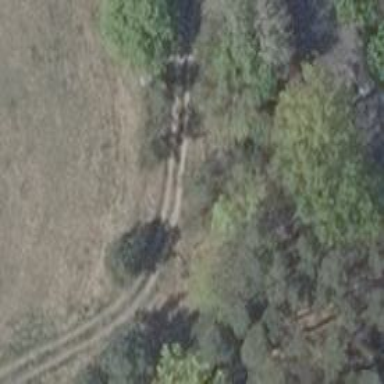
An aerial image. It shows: Agricultural track with grade4 tracktype.